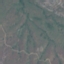
Label: HerbaceousVegetation